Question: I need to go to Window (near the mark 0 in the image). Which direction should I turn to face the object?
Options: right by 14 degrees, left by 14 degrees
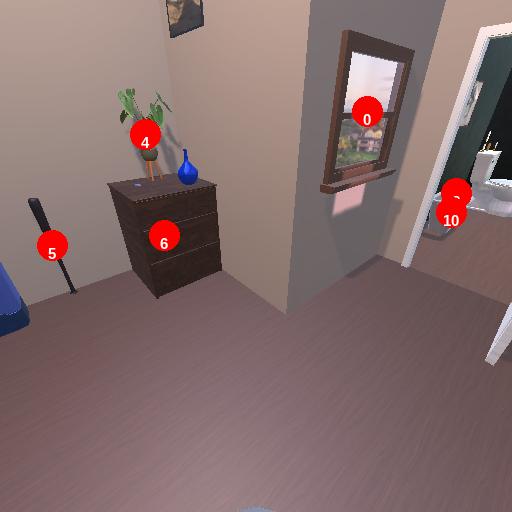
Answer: right by 14 degrees